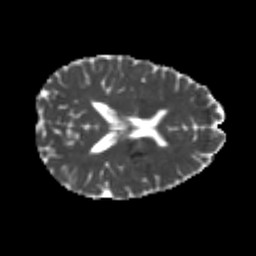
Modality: MD
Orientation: axial
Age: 24
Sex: female
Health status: healthy
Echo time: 0.074 s